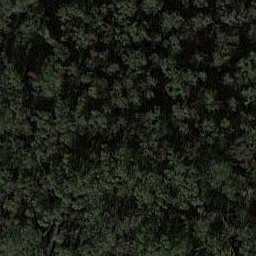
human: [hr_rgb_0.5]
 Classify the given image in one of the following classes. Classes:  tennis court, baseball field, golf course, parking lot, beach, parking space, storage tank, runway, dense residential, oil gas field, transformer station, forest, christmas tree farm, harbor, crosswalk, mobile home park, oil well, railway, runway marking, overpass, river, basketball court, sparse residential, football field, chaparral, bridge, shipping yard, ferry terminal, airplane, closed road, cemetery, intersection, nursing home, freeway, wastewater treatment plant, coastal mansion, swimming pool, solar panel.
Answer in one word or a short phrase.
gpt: forest